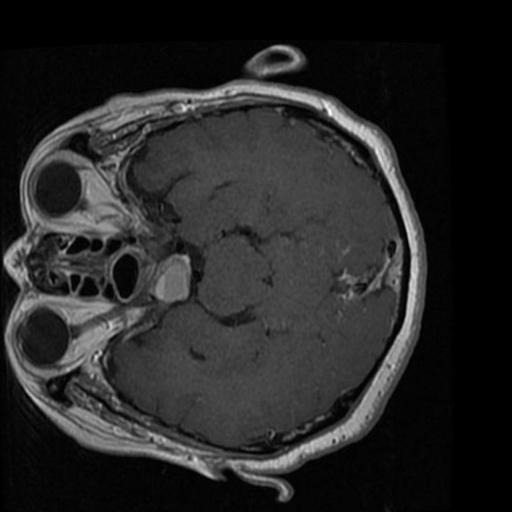
Label: brain_tumor